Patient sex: F
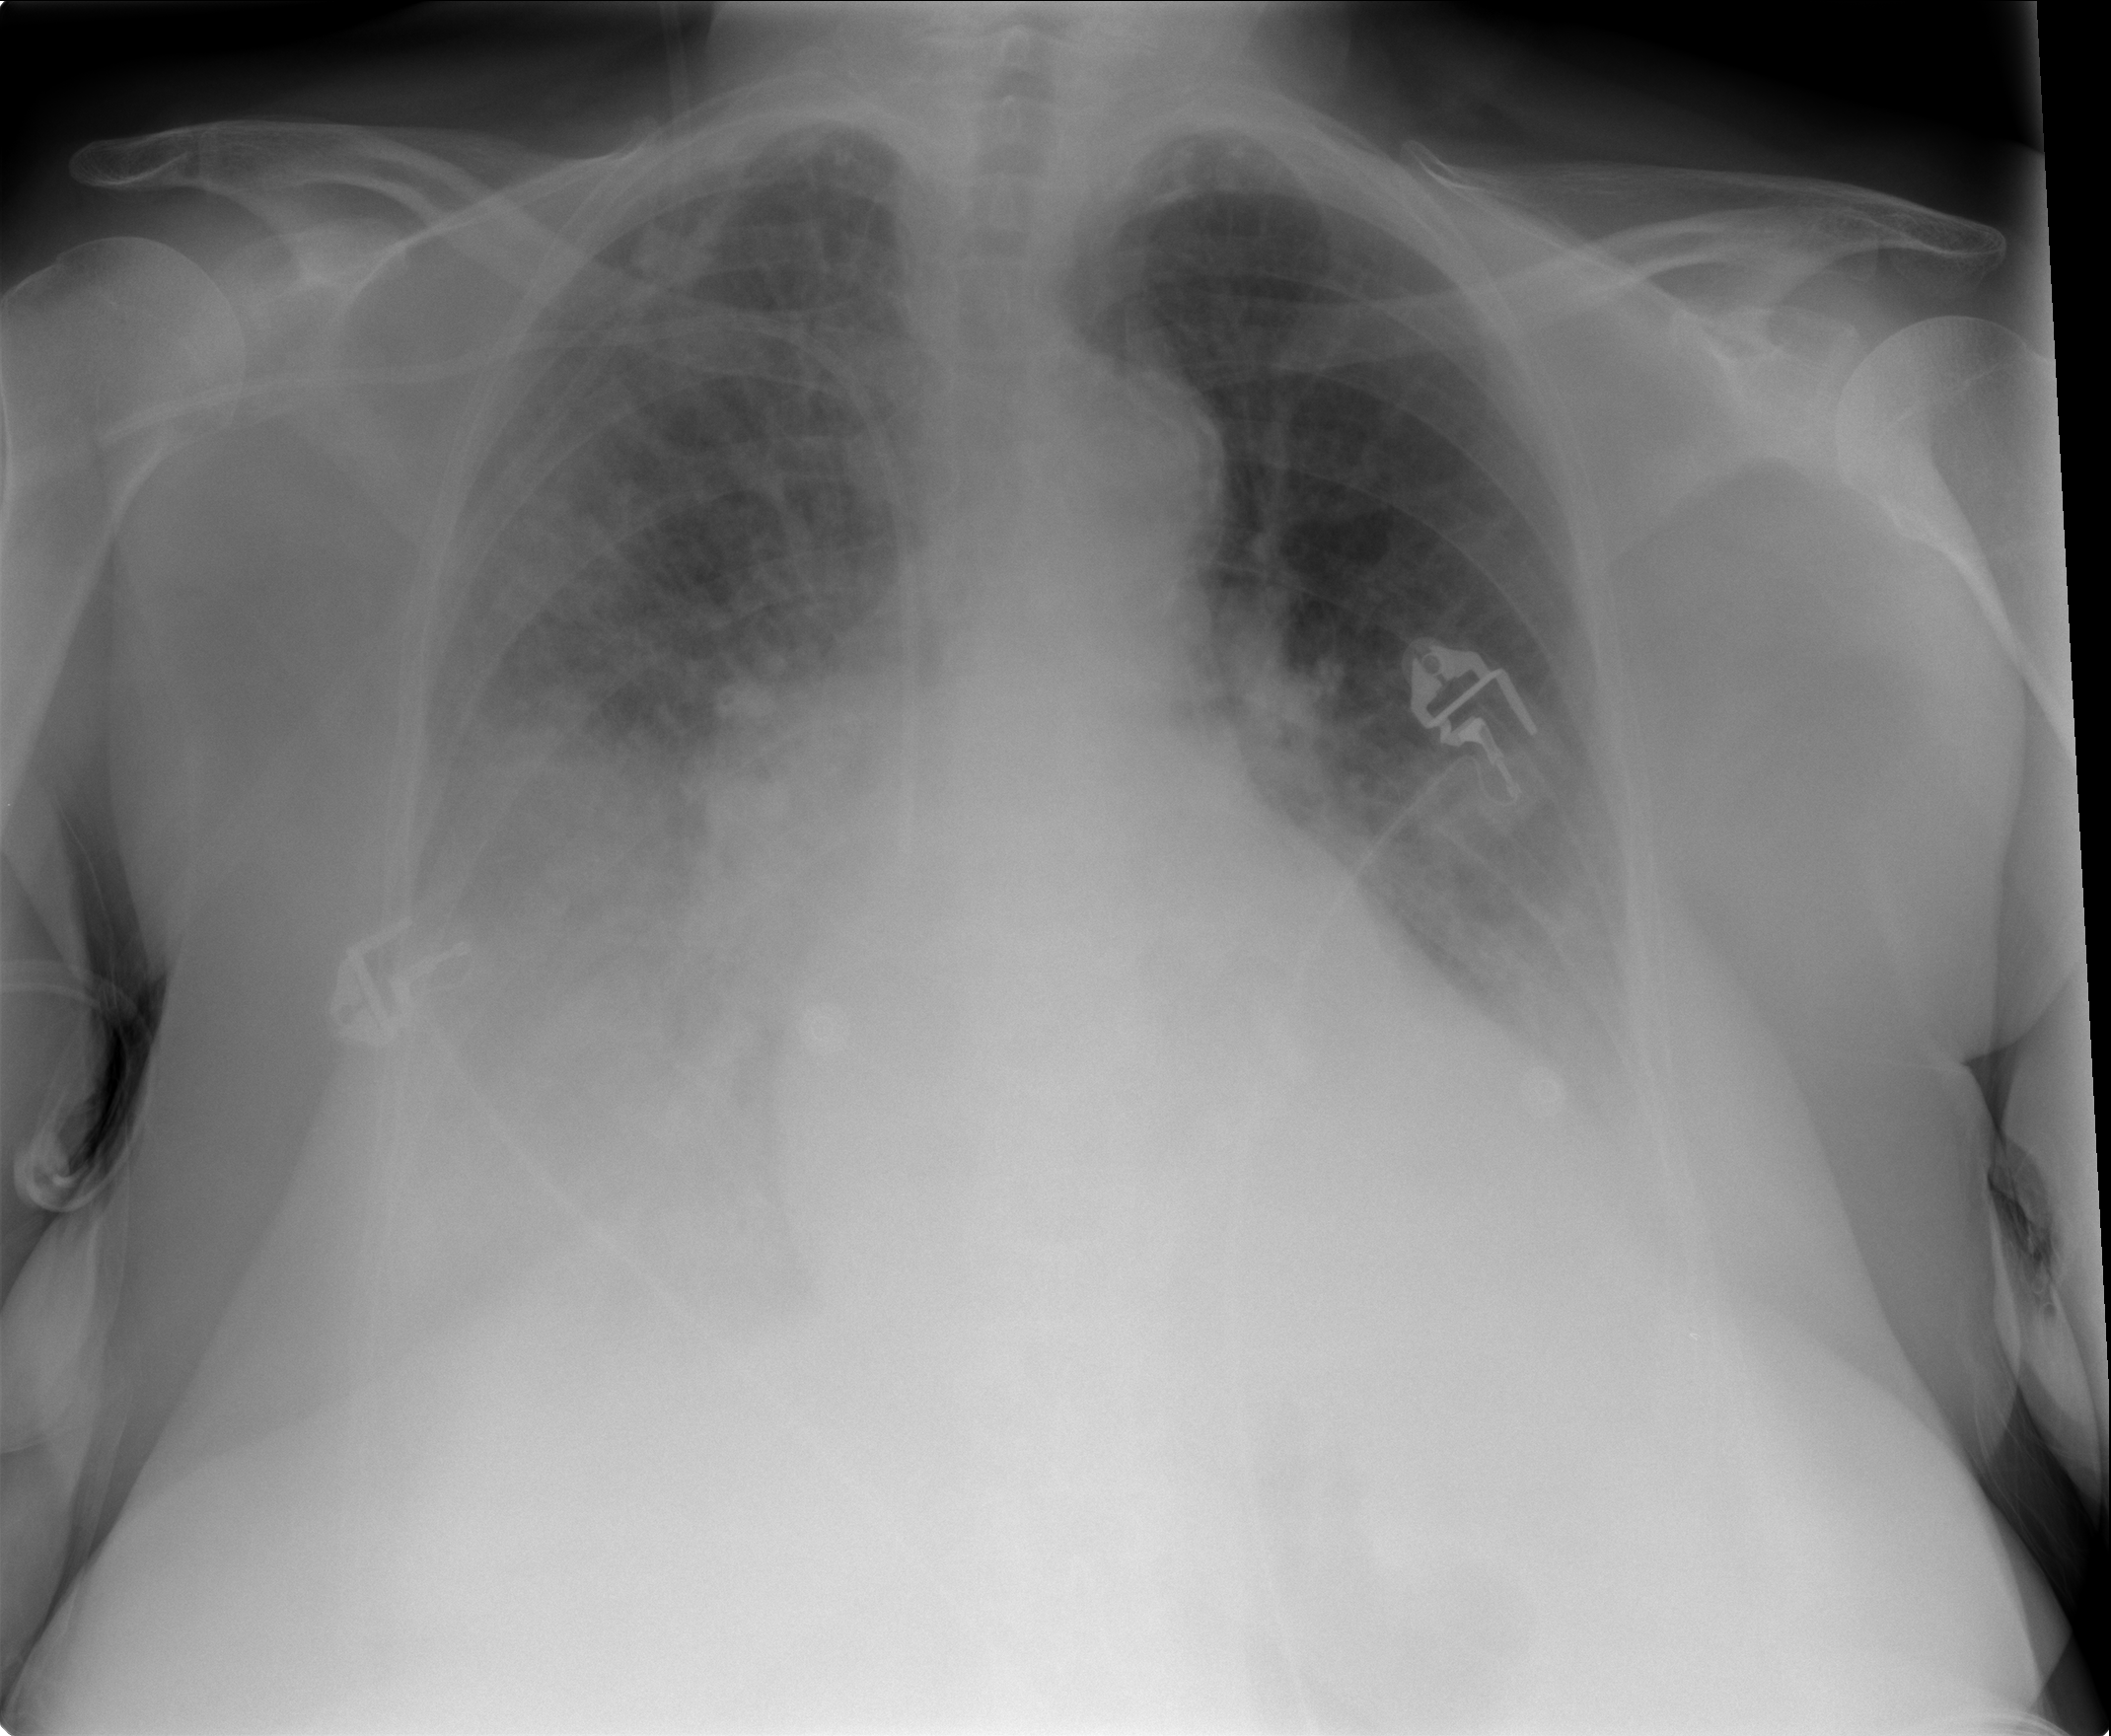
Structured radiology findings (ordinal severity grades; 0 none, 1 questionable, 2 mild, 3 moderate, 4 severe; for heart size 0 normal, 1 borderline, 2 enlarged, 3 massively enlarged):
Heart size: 2
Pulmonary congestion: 2
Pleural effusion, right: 3
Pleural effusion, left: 3
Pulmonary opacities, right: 3
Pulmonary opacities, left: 2
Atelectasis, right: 3
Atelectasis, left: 2